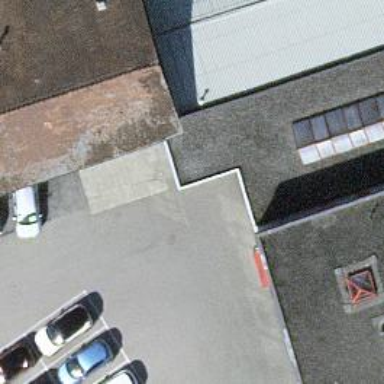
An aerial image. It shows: Car repair shop located in building.